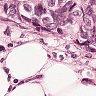
Metastatic tissue present: yes